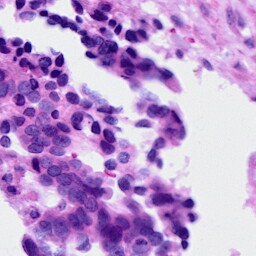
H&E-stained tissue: Ovarian